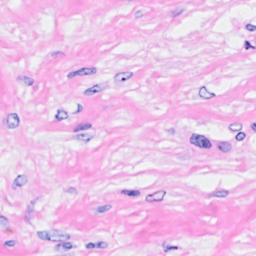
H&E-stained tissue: Breast